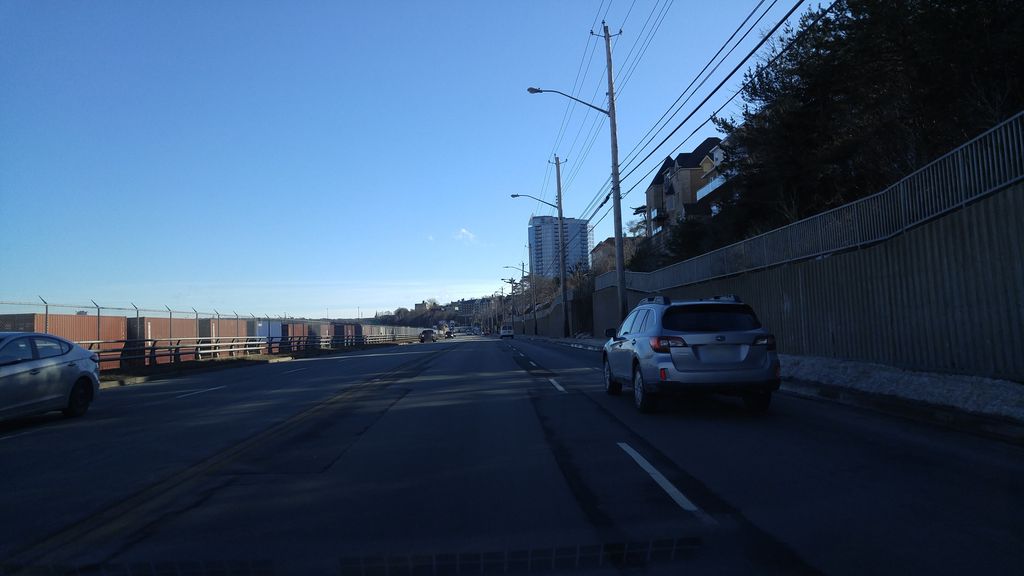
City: halifax